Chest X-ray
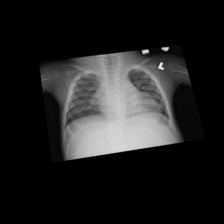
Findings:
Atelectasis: negative
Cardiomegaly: negative
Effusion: negative
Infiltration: negative
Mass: negative
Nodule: negative
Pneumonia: negative
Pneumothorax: negative
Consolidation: negative
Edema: negative
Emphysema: negative
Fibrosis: negative
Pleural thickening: negative
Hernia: negative